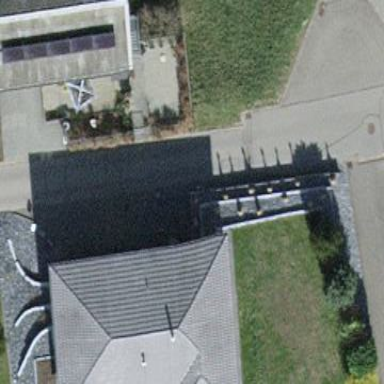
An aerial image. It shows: Detached building with pyramidal roof shape.